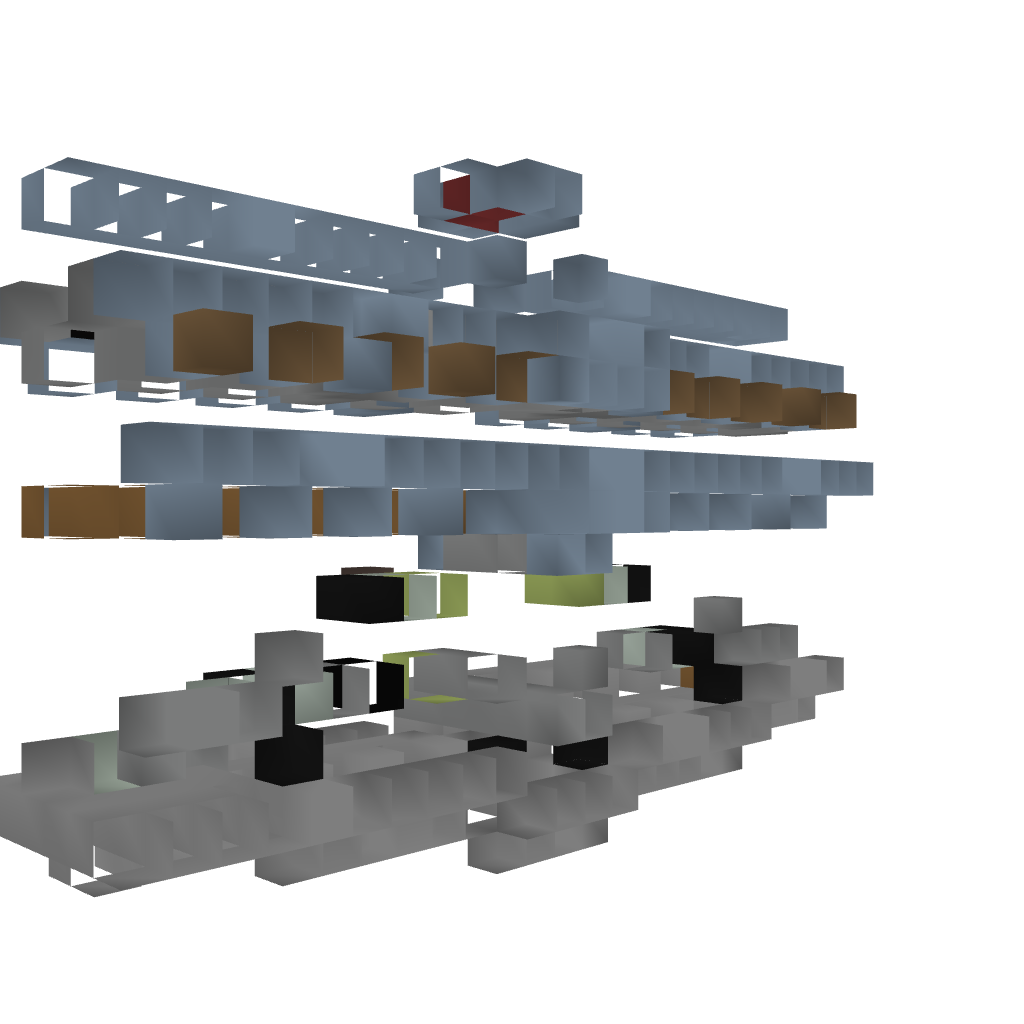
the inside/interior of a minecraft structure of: Castle Module - Entrance (button)